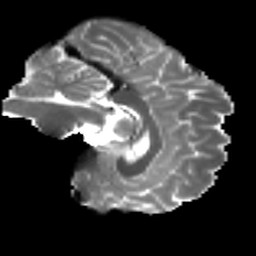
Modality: T2w
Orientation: sagittal
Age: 28
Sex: male
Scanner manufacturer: ge
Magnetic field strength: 3 T
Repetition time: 7.8 s
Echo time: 0.0616 s